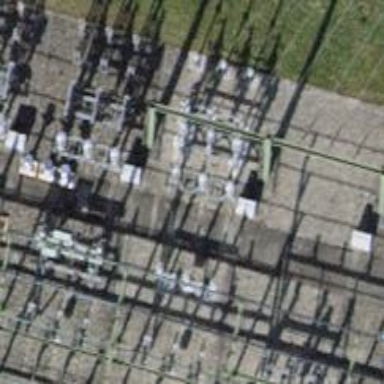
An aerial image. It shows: Insulator used in power systems.